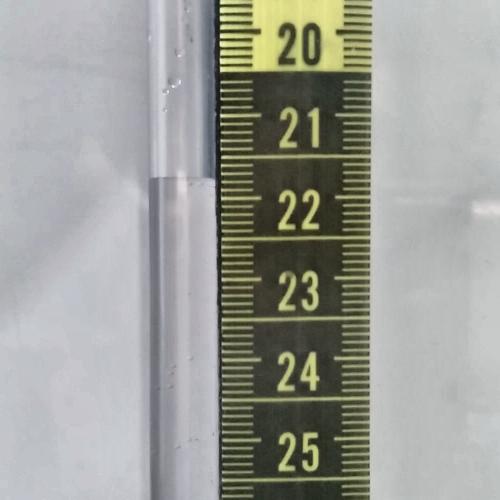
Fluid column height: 21.8 cm